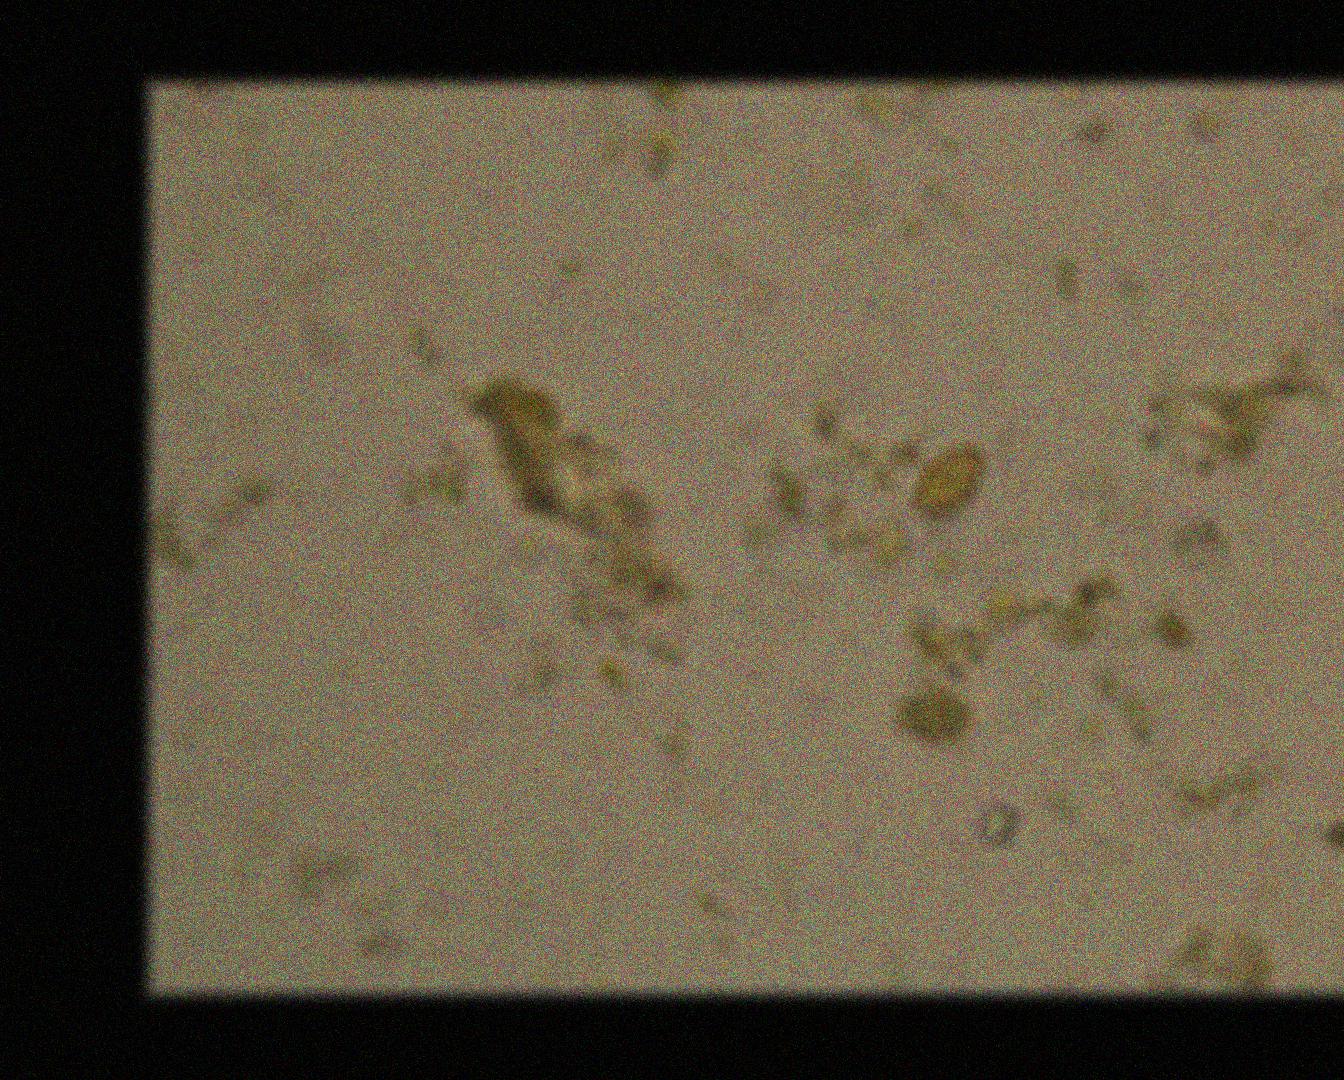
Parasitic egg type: Opisthorchis viverrine